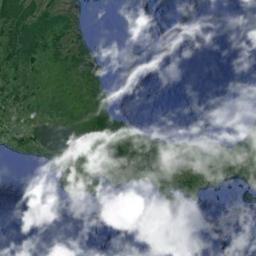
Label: cloud